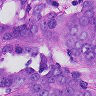
Metastatic tissue present: yes